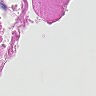
Metastatic tissue present: no